Question: I have a problem with a personal Android application that is driving me crazy.
I have an activity with a which is composed of a with , as on the picture below.

The first tab is a sort of summary, which reports the selections items done on the following tabs (2, 3 and 4 in the image). Each of the ListFragment is instantiated on the method of the FragmentAdapter and I run this code when each ListFragment is loaded:
'''
@Override
public void onActivityCreated(Bundle savedInstanceState) {
super.onActivityCreated(savedInstanceState);
// Set adapter and options
setListAdapter(mAdapter);
getListView().setChoiceMode(ListView.CHOICE_MODE_SINGLE);
// Code omitted
// currentSelection is a field set by a method on the ListFragment
// Load selection
setSelectedItem(currentSelection);
}
public void setSelectedItem(int val) {
// Check if the ListView exists
if (getActivity() != null) {
// Set selection
try {
getListView().setItemChecked(val - 1, true);
} catch (Exception e) {
Log.e("myapp", "Exception while setting selection!");
}
}
}
'''
So basically I'm calling a method on the ListFragment which sets the integer variable to a number and when I swipe the tabs the ListFragments show the correct selected items. This works perfectly.
The problem raises when I try to update the lists on the code (i.e. updating the ListFragment adapters with new strings): I want to update the too, based on values saved on my database.
This is what happens:
1. I load a selection of "2-3-5" from the database and assign the field currentSelection of the three ListFragment tabs to those values.
2. If I swipe to tab 2 and item number "2" is selected (see image, correct!)
3. On tab 3, item number "3" is selected (correct!)
4. On tab 4, item number "5" is selected (correct!)
5. I load a new set of items and a selection of "1-2-3" from the database; then I assign the field currentSelection of the three ListFragment tabs again.
6. On tab 4, the selection is refreshed and it's now "3" (correct!)
7. I swipe to tab 3 and item number "2" is selected (correct!)
8. I swipe to tab 2 and item number "2" is selected (WRONG as it's the old value!)
So on the tab number 2 (which is 2 tabs far from 4) the selection is not updated. Also, when I'm on tab 4 and update the data, the method of tab 2 goes into the exception which is catched ("Content not yet created"). The activity exists, but the ListView seems unable to accept the selection with .
EDIT: When I move from tab 4 to 3 (step 7) is called and if there I call it does NOT raise exceptions, but the selection is not set too.
How can I select the item I want on all the three tabs, if fails?
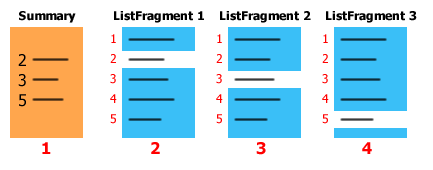
Answer: > Also, when I'm on tab 4 and update the data, the setSelectedItem
method of tab 2 goes into the exception which is catched ("Content not
yet created").
This is happening because you're too far away from the visible page which means that the view of the fragment get destroyed(for efficiency purposes).
> How can I select the item I want on all the three tabs, if
getListView() fails?
Move the setSelectedItem() method in the onResume() callback of the ListFragment. Right now, you do make the right setup to restore the selected item, but, as the fragment's view is destroyed and automatically restored(using the previous selection), you'll end up with the old value as the system restore happens your call in onActivityCreated(). onResume() is the last callback to execute before the fragment is completely available so you'll be sure to have the last restore of currentSelection.